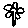
Label: flower